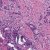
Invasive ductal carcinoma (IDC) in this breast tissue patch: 0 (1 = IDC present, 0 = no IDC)